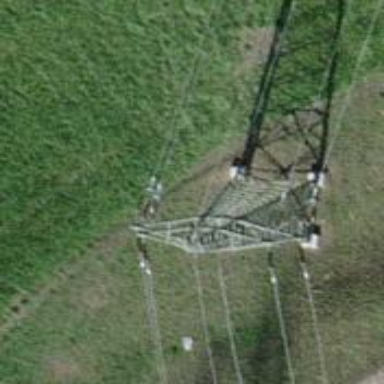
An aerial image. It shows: Lattice structure tower.